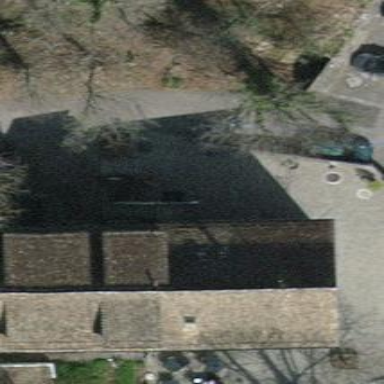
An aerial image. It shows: Restaurant in building.